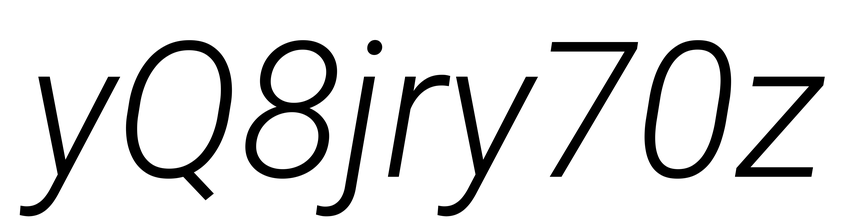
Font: Roboto-Italic_Light_Italic